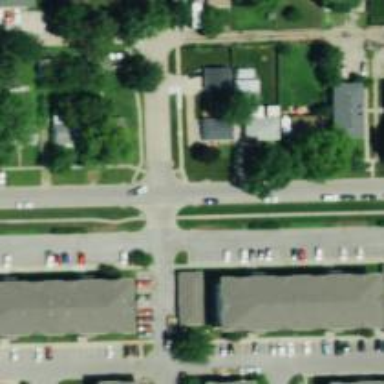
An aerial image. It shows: Living street.